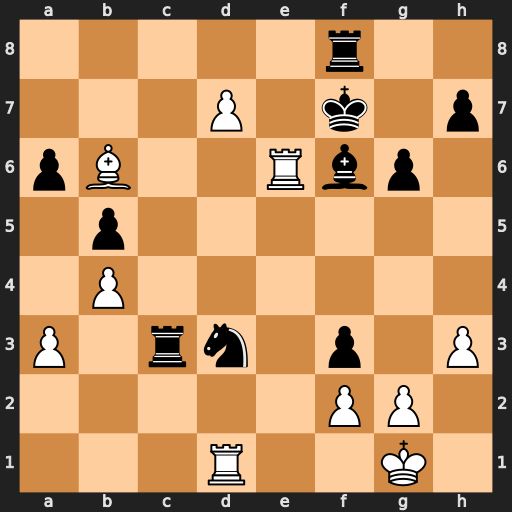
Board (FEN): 5r2/3P1k1p/pB2Rbp1/1p6/1P6/P1rn1p1P/5PP1/3R2K1
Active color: w
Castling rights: -
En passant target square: -
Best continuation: Rxf6+ Kxf6 Bd4+ Ke7 Bxc3